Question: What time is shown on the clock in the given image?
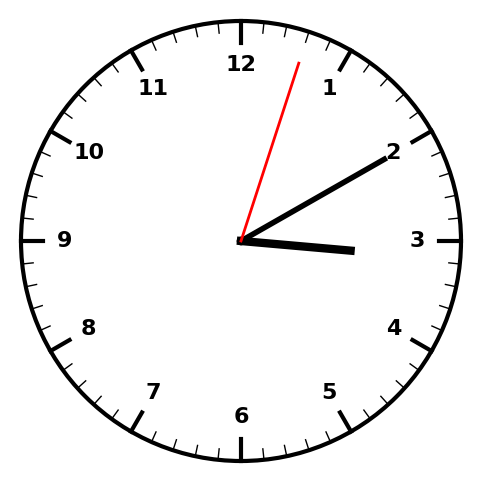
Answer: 03:10:03